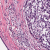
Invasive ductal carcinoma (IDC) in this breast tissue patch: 1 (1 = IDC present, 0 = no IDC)